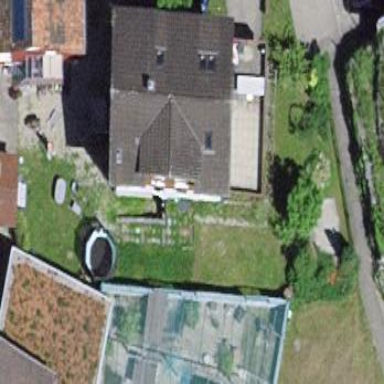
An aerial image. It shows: Simple house.